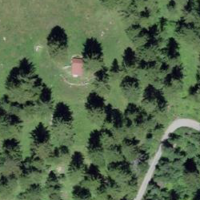
EUNIS habitat code: 41
Species observed at this site:
Ajuga pyramidalis
Issoria lathonia
Anthyllis vulneraria
Erebia alberganus
Aquila chrysaetos